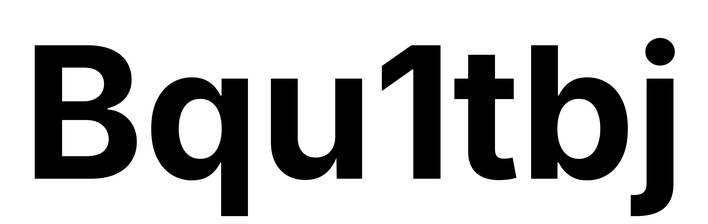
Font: Inter_Bold